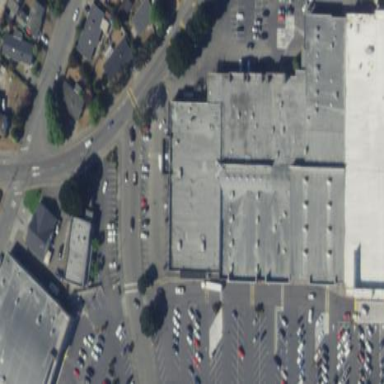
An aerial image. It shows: Retail area.